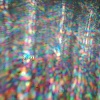
Label: sunburn